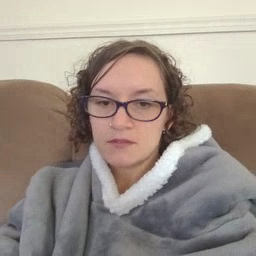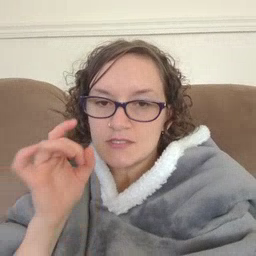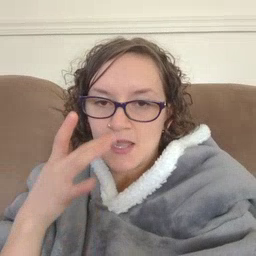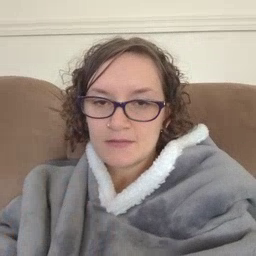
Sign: snack